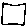
Label: square